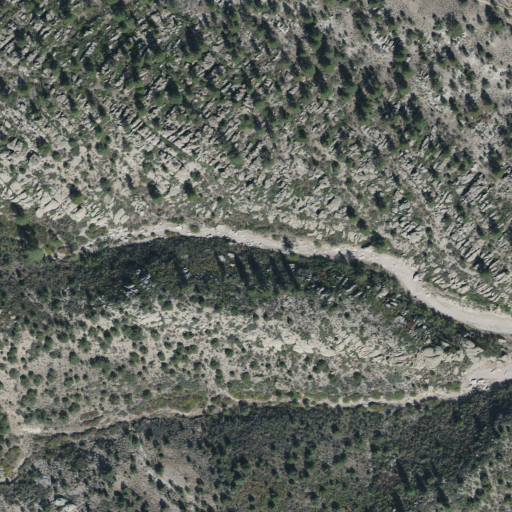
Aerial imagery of valley in Utah named Pine Canyon containing evergreen forest, shrub, and woody wetlands